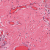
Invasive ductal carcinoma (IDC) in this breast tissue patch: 0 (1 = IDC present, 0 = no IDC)